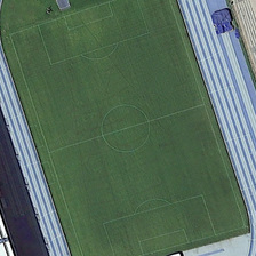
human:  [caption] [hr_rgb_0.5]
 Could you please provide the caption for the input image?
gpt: There is a big playground in JIM and the stand is near.

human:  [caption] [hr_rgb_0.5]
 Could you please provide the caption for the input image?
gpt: the large playground is in the gym and the stands are nearby.

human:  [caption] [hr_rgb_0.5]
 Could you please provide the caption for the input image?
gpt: The big playground is in the nearby gymnasium and stands.

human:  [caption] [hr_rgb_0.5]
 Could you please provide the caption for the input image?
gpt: The big playground is in the gymnasium, and the stands are nearby.

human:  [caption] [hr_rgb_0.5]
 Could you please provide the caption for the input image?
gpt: The Big playground is in the gym and the Baths are in the vicinity.